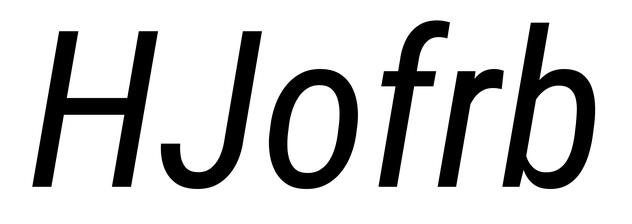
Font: Roboto-Italic_Condensed_Italic